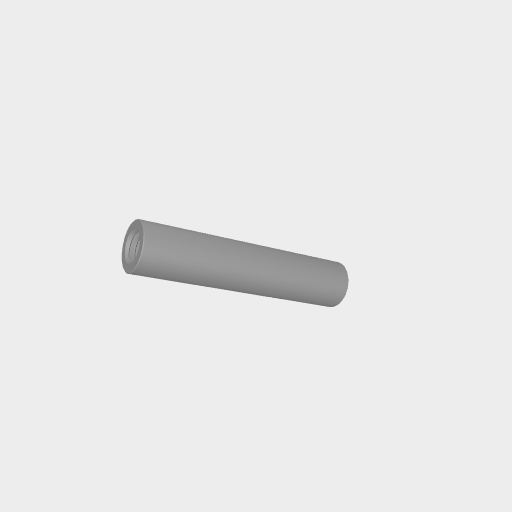
Part: Standoff6OD28